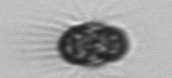
Label: Mesodinium